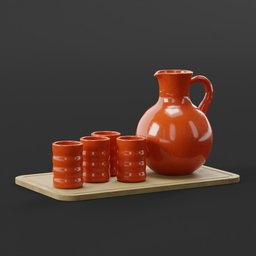
Label: tools